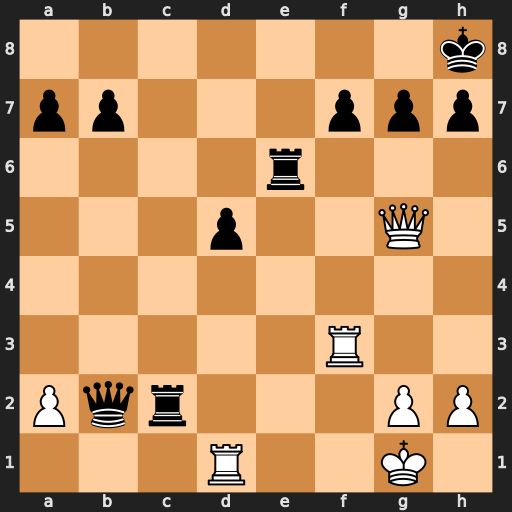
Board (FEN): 7k/pp3ppp/4r3/3p2Q1/8/5R2/Pqr3PP/3R2K1
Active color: w
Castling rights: -
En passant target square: -
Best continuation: Qd8+ Re8 Qxe8#